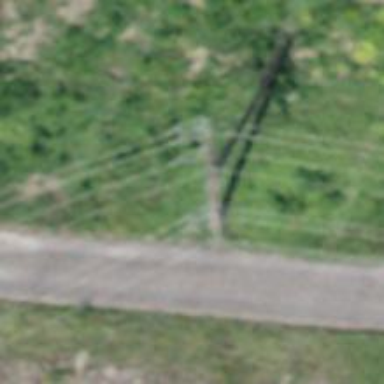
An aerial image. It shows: Power tower.